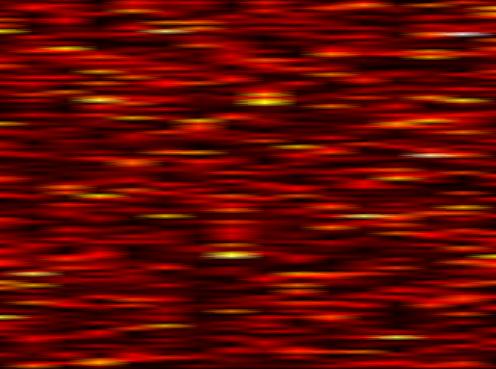
Label: FBMC